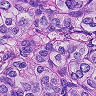
Metastatic tissue present: yes